This plot shows a bearing's acceleration signal over time (raw waveform). Diagnose the bearing from this image, choosing from: normal, inner_race, outer_race, ball.
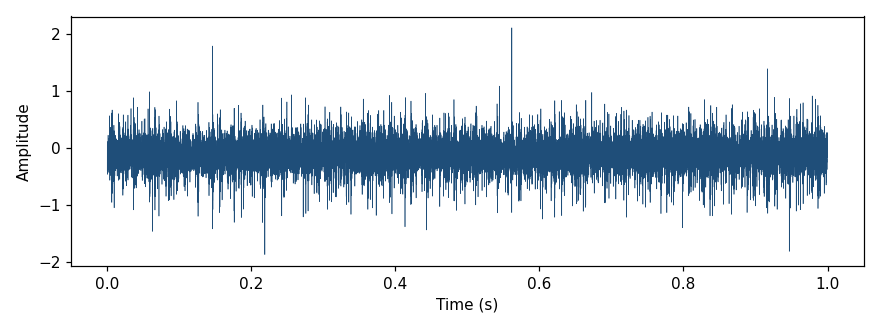
Answer: inner_race